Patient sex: M
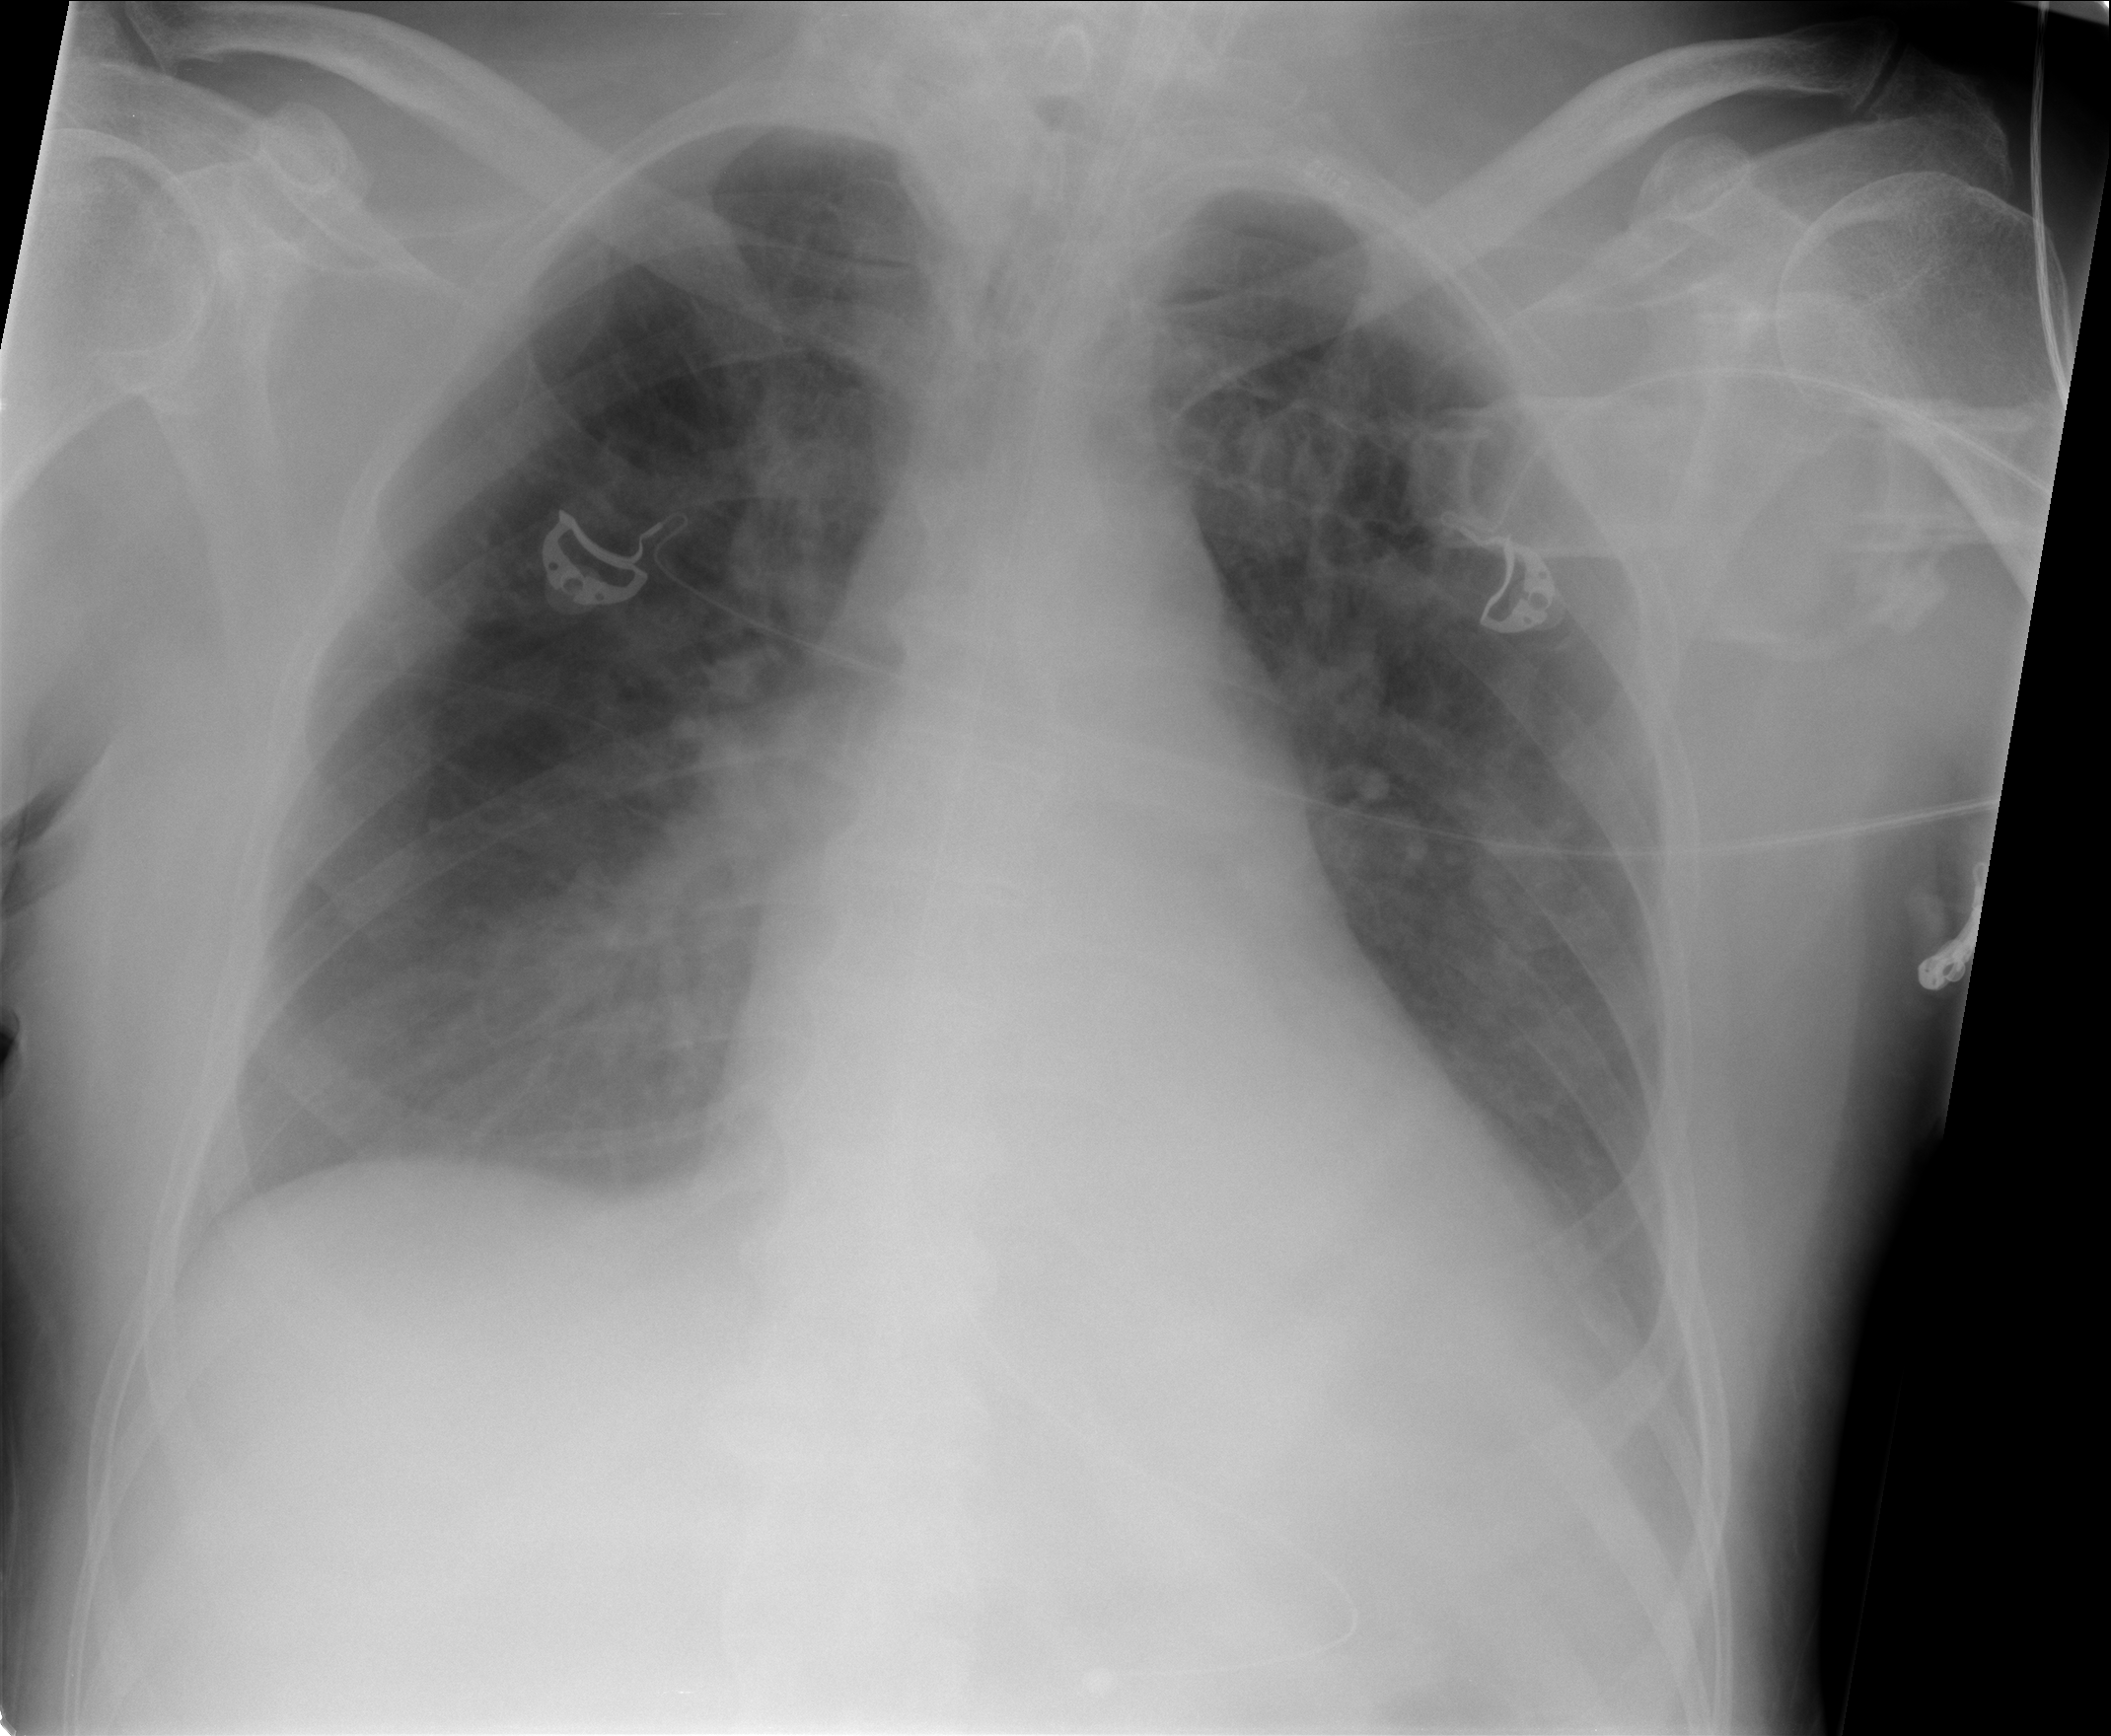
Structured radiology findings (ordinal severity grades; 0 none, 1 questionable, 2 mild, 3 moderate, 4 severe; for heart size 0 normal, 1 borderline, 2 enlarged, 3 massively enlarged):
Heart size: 2
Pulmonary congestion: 2
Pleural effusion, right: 0
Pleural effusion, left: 1
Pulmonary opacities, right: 3
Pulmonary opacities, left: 2
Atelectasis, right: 2
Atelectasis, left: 2